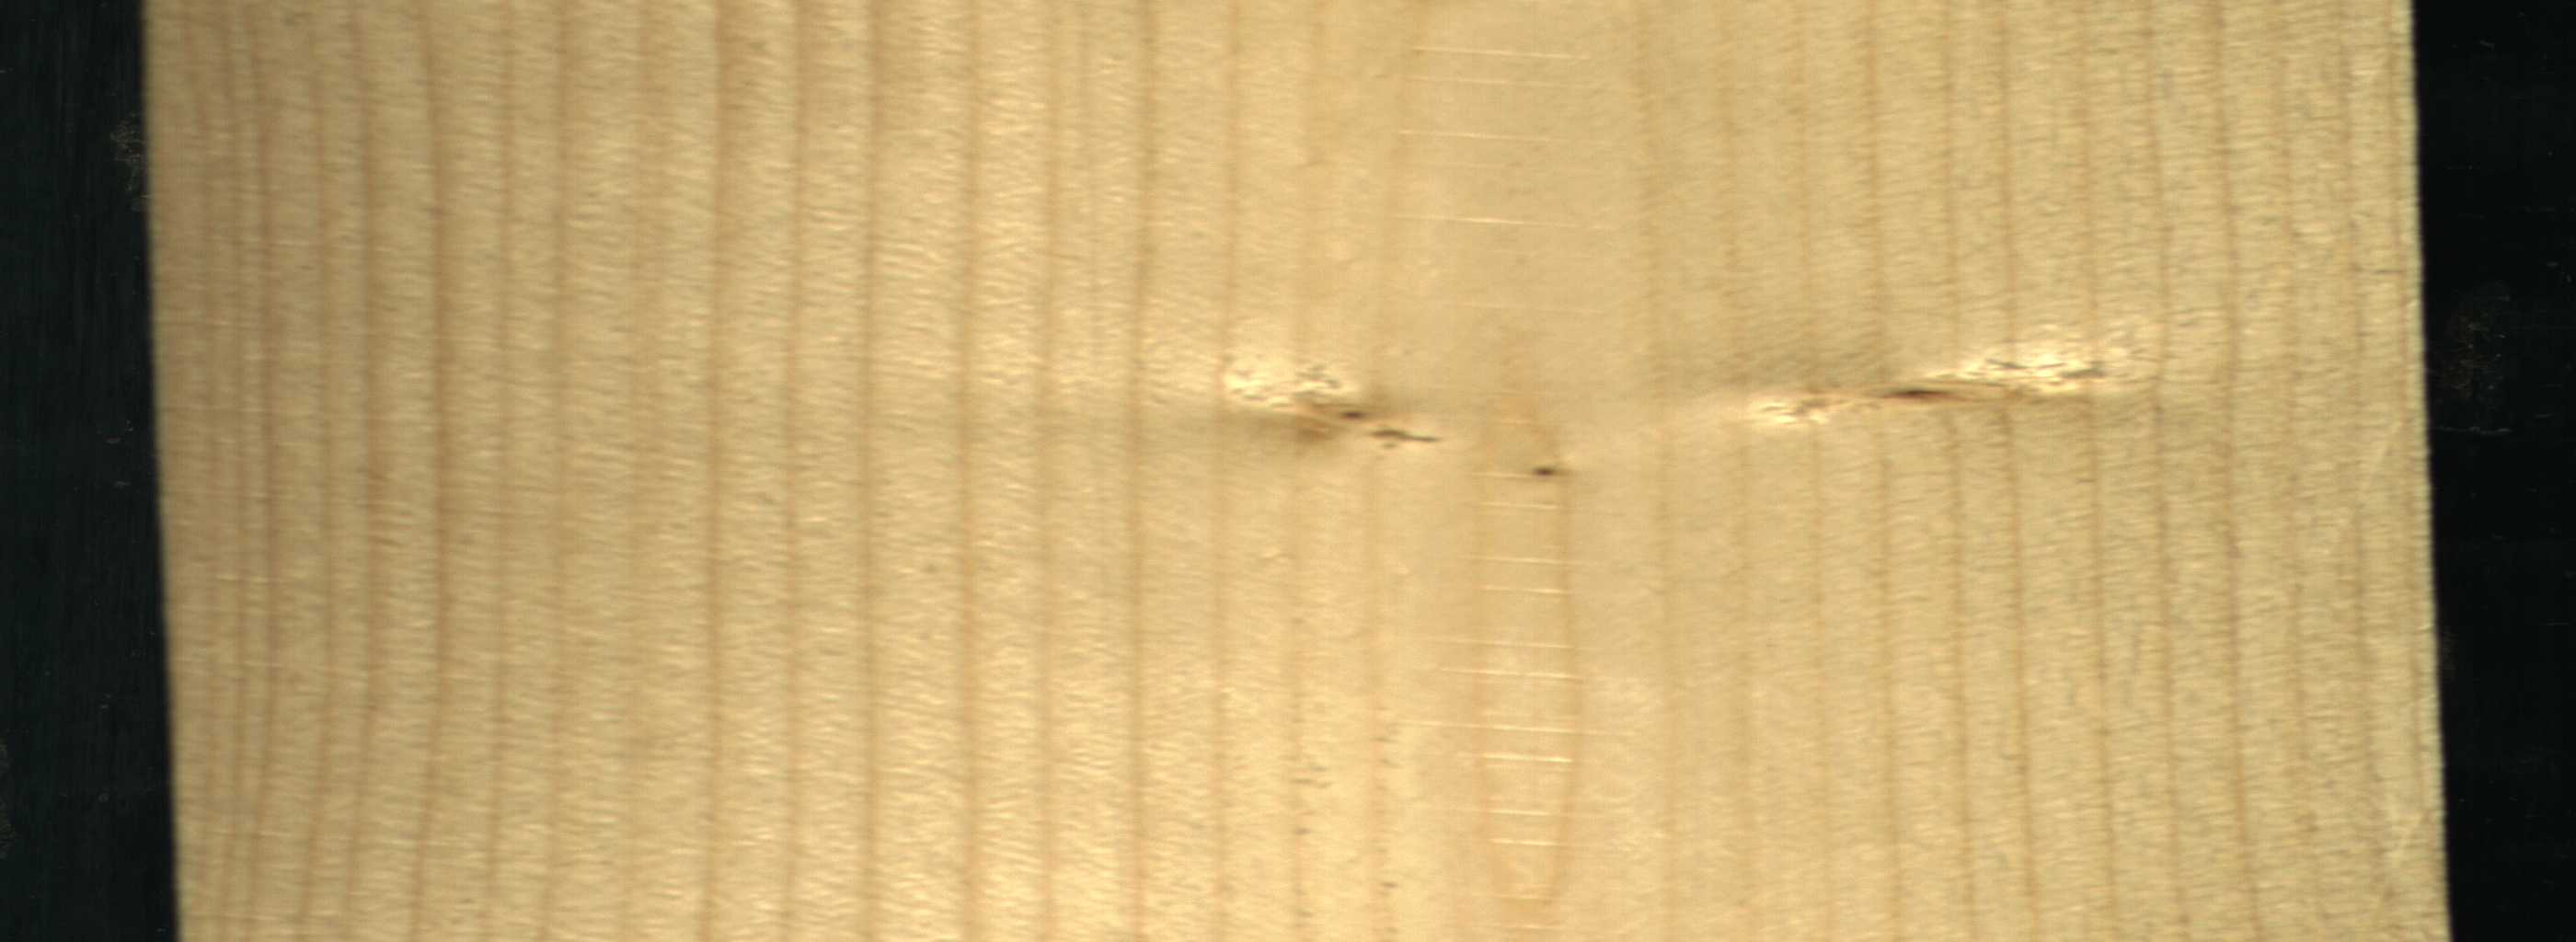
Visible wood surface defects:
Live_Knot
Live_Knot
Live_Knot